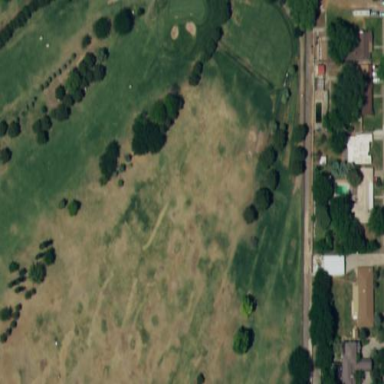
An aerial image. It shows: Golf driving range set on grassy land.